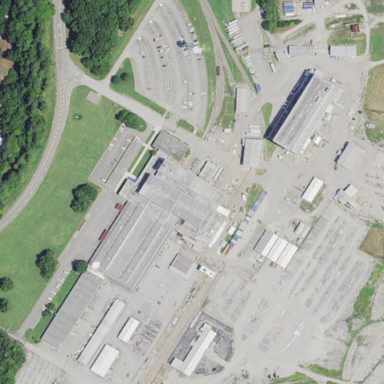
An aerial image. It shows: Industrial area designated as depot.